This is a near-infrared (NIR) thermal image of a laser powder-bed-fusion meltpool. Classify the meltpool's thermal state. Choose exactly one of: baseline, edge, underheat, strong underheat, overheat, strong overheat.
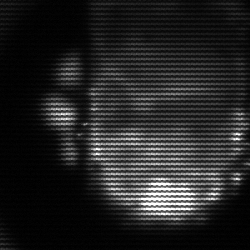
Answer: baseline